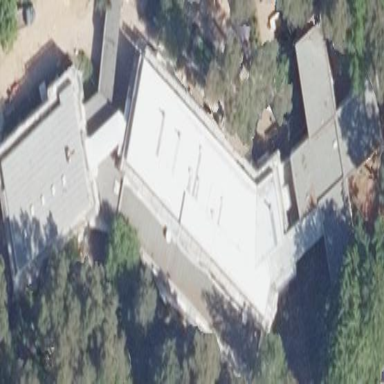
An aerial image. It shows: School building.